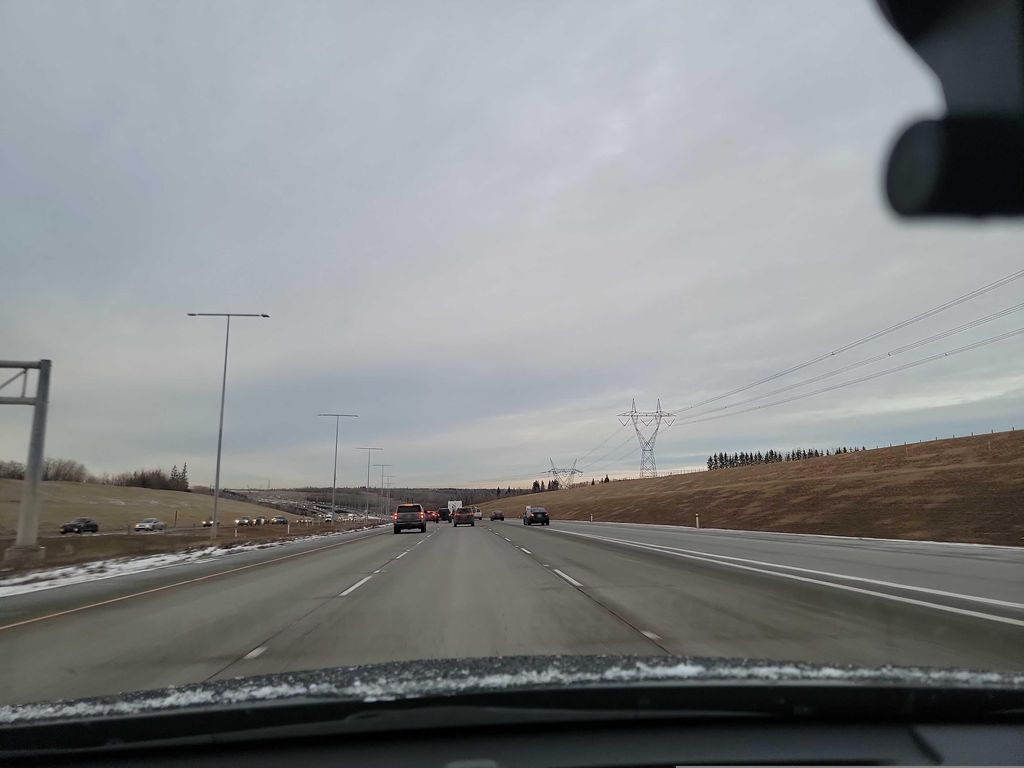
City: edmonton